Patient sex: M
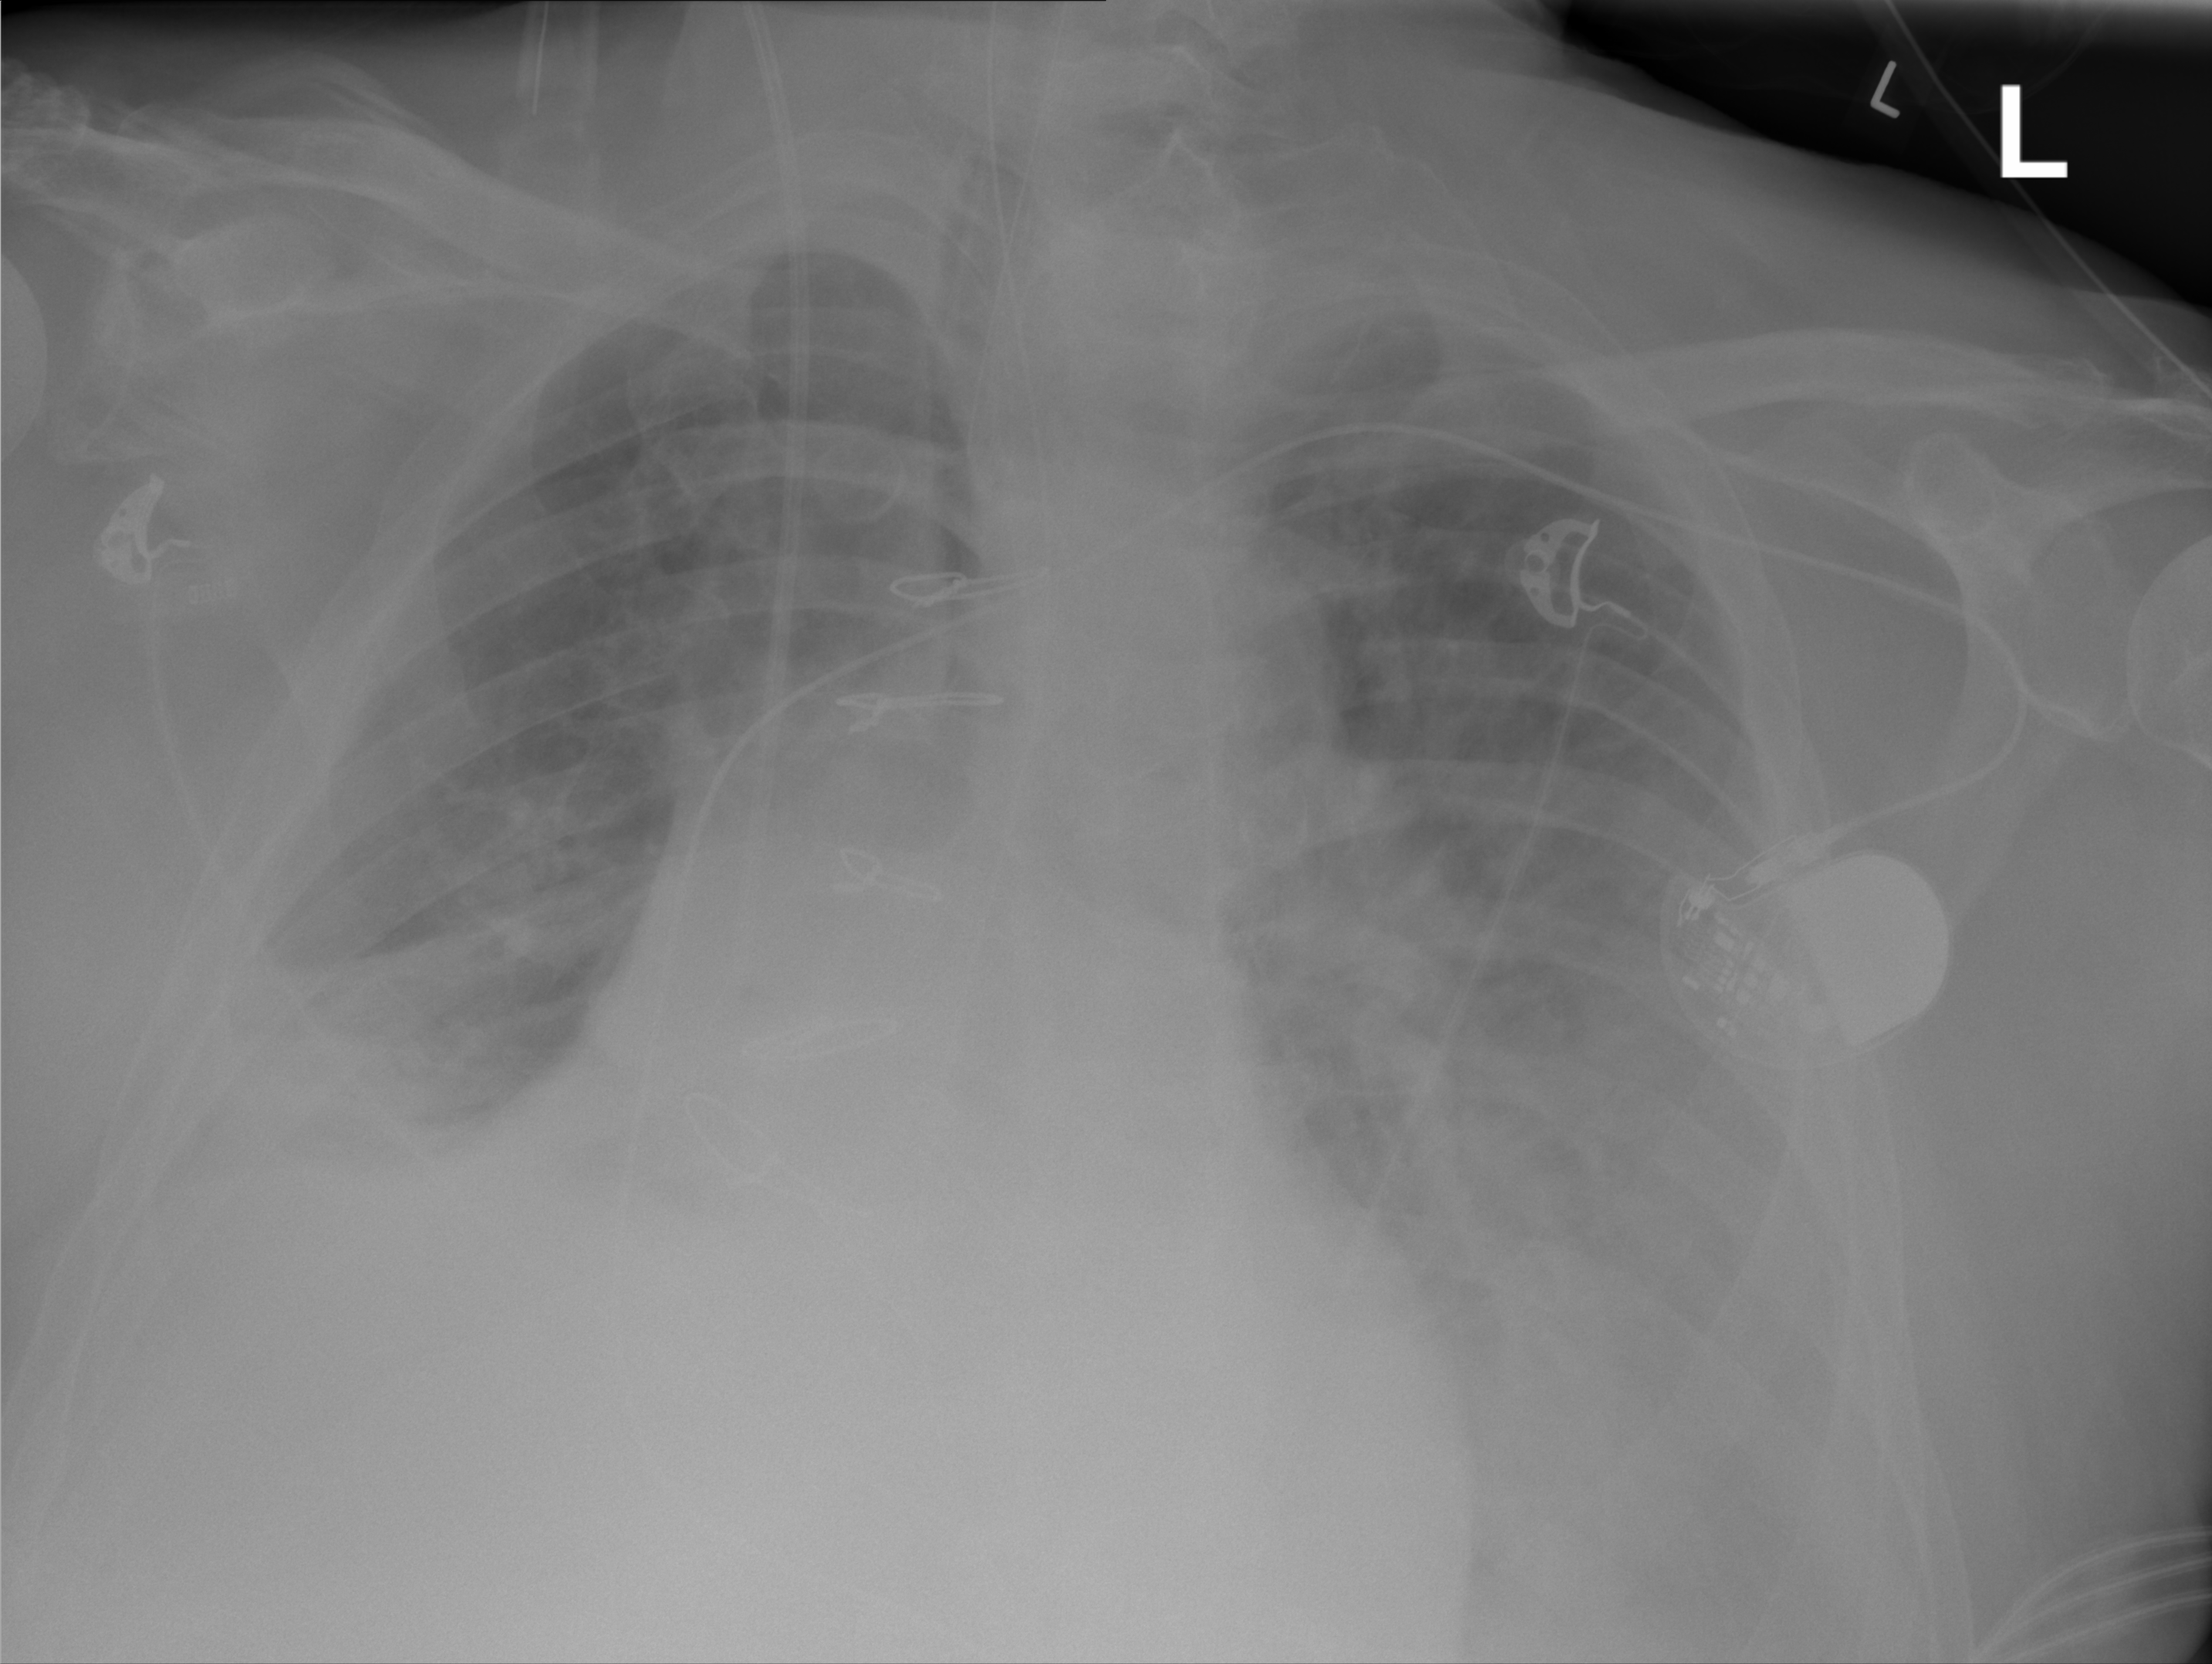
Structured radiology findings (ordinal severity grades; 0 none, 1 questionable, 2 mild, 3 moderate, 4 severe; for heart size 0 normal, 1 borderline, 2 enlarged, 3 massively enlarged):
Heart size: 2
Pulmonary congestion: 2
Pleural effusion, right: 2
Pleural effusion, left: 2
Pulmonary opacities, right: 2
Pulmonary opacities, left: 1
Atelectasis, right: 2
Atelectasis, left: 0